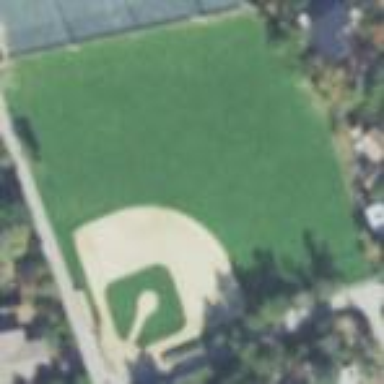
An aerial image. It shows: Baseball pitch for leisure land activities.